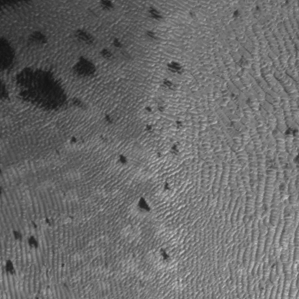
Label: frost